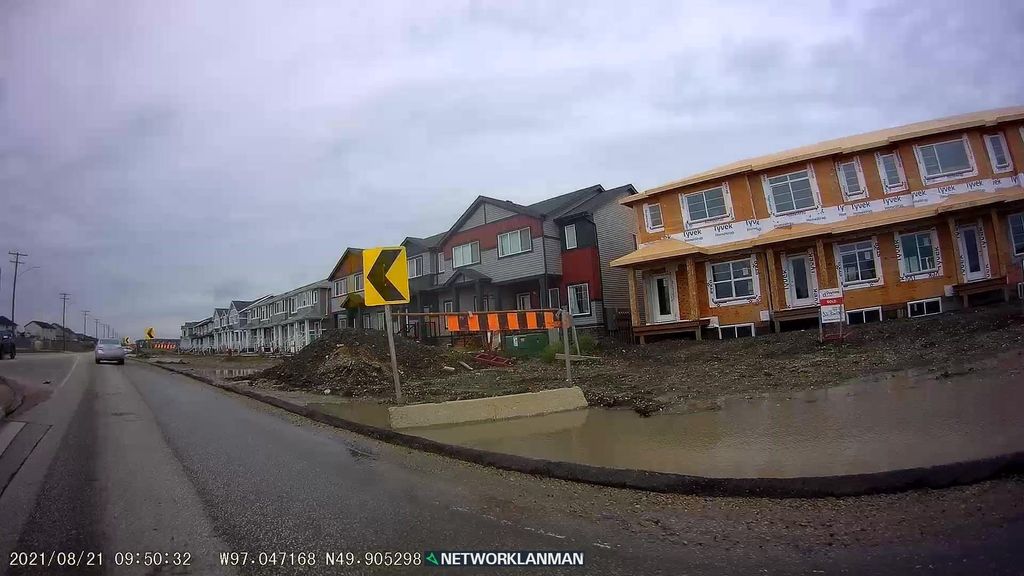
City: winnipeg